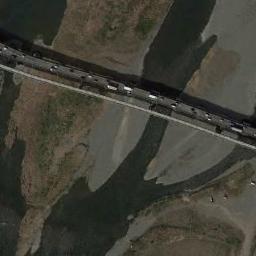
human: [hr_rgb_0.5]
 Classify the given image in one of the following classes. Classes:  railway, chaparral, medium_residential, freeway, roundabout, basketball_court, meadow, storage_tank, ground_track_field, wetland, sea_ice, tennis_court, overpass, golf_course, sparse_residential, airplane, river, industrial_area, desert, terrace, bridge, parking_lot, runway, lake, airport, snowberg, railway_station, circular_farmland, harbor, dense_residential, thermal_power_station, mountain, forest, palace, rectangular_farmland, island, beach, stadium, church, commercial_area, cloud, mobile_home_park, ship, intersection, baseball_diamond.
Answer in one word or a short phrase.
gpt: bridge